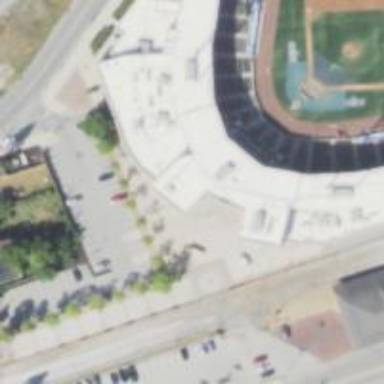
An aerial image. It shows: Stadium used for baseball.